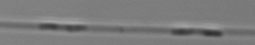
Label: Leptocylindrus